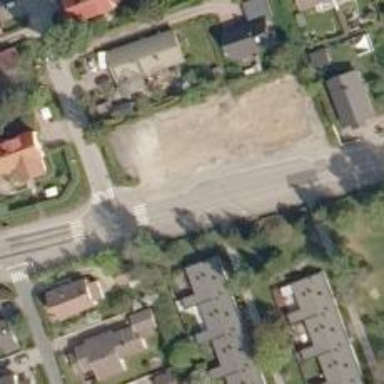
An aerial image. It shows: Uncontrolled crossing on the road.